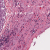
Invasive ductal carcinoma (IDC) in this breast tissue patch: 1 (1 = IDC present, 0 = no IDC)